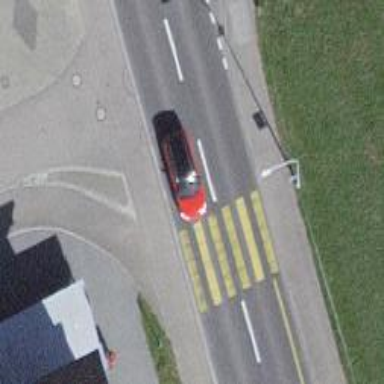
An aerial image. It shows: Pedestrian crossing with zebra markings on the footway.